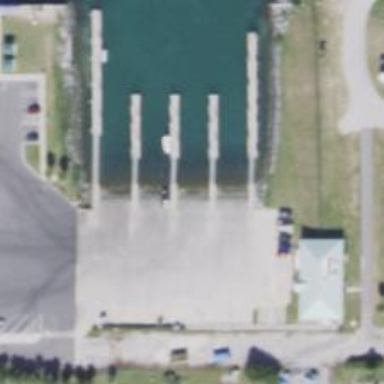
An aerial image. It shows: Slipway on leisure land.